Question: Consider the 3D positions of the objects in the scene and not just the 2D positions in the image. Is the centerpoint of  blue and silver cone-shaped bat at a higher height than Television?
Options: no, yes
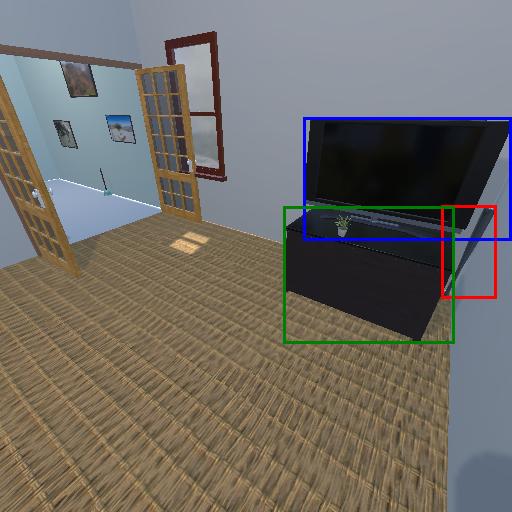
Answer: no